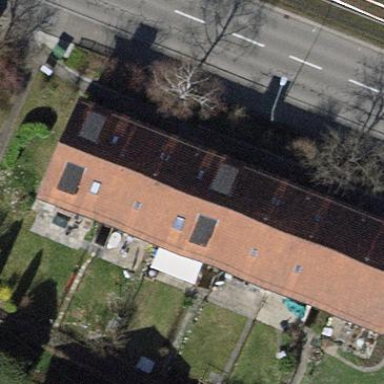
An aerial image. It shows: Simple house.